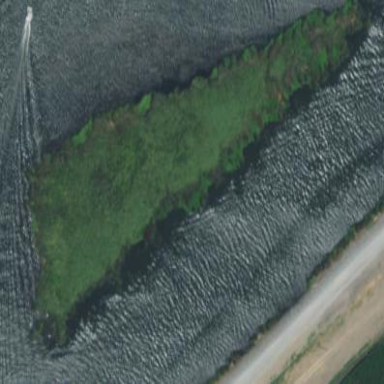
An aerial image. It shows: Marsh wetland.